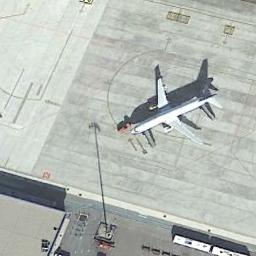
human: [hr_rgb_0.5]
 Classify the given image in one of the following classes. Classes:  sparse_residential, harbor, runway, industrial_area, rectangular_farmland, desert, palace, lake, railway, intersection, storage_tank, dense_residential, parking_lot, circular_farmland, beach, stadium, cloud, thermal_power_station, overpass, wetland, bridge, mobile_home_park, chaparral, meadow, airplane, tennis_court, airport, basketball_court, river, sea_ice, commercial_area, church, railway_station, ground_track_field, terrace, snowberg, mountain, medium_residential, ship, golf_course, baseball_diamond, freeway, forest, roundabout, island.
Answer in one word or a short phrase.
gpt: airplane